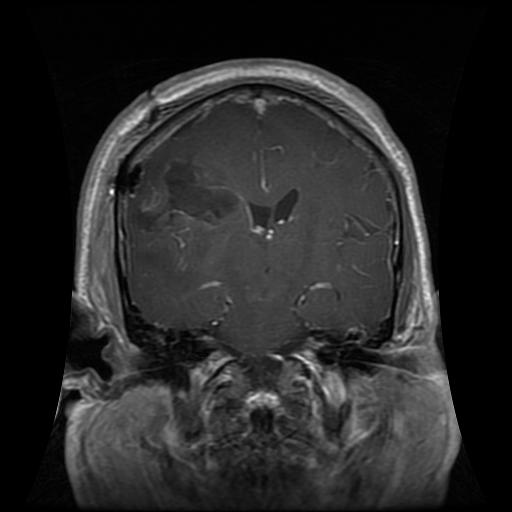
Label: glioma